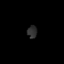
Tissue: skin
Cell type: Epithelial cells
Senescence score: 0.2456
Nuclear area (px): 119
Mean DAPI intensity: 45.613